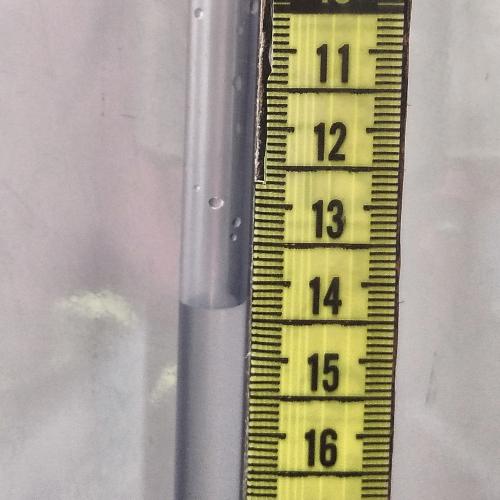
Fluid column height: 14.3 cm